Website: bh-photo
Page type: address-validator
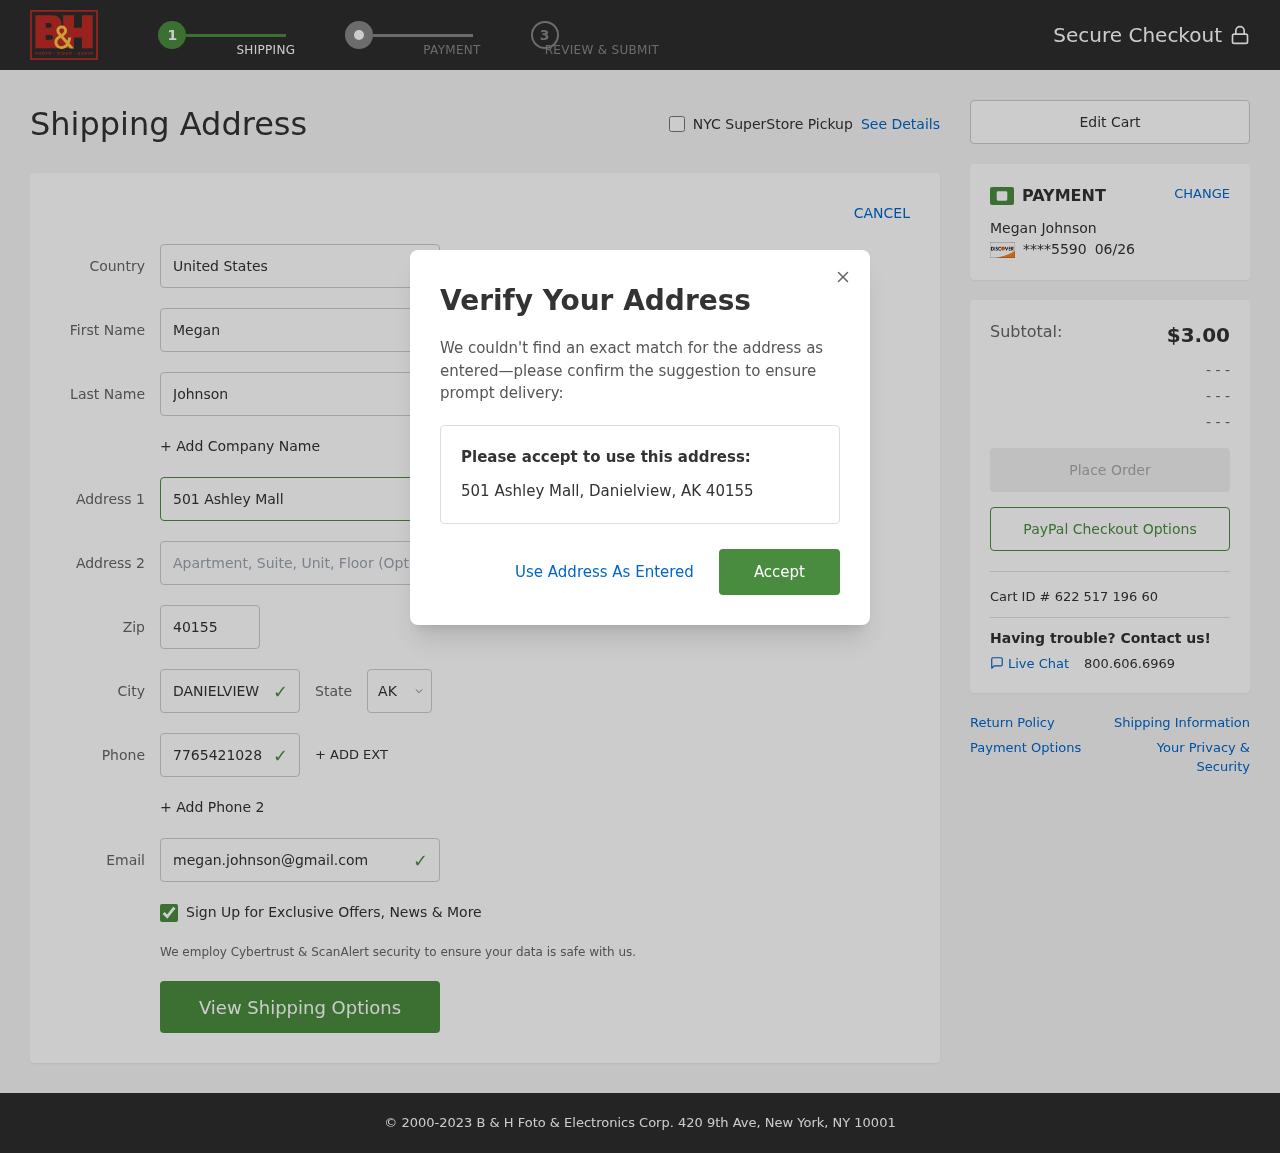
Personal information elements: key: PII_CARD_EXPIRY
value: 06/26
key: PII_CARD_LAST4
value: ****5590
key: PII_CITY
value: Danielview
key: PII_COUNTRY
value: United States
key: PII_EMAIL
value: megan.johnson@gmail.com
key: PII_FIRSTNAME
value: Megan
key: PII_FULLNAME
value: Megan Johnson
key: PII_LASTNAME
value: Johnson
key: PII_PHONE
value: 7765421028
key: PII_POSTCODE
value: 40155
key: PII_STATE_ABBR
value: AK
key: PII_STREET
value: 501 Ashley Mall
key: PII_CITY_STATE_ZIP
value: Danielview, AK 40155
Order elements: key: ORDER_SUBTOTAL
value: $3.00
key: ORDER_ID
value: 622 517 196 60